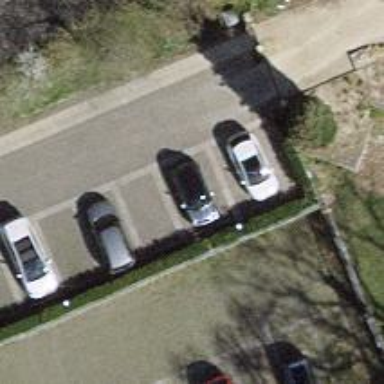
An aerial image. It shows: Bicycle parking area with wall loops.